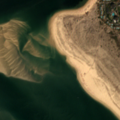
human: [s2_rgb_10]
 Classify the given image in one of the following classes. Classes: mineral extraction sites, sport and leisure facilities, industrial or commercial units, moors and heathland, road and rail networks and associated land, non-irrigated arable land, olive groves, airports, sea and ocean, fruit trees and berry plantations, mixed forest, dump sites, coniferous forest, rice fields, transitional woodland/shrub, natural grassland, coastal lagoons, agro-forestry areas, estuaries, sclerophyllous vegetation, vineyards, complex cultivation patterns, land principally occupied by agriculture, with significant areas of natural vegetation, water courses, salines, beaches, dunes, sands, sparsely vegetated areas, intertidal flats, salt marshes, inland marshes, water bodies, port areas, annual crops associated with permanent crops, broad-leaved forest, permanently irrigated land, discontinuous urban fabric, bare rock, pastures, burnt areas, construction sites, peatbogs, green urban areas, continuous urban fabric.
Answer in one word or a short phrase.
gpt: sport and leisure facilities, beaches, dunes, sands, estuaries, sea and ocean